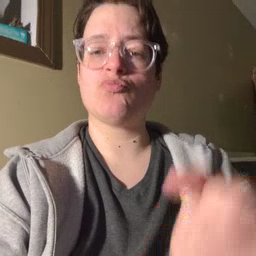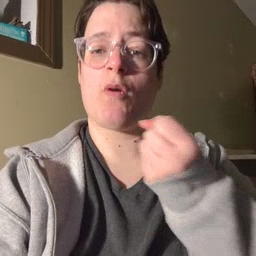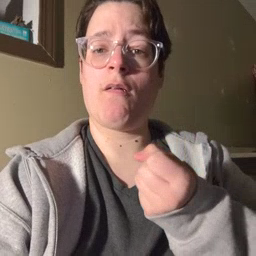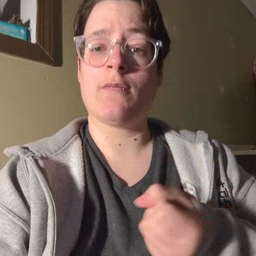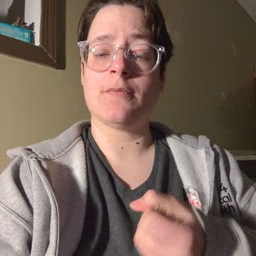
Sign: drawer